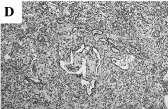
Anti-thyroid transcription factor 1 antibody (magnification, x20).
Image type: pathology (immunostaining)